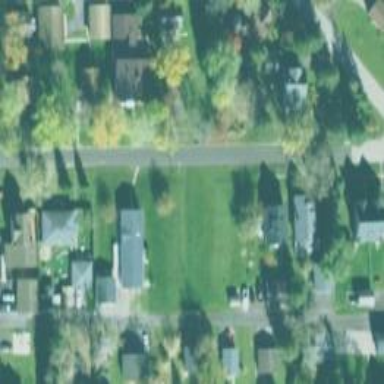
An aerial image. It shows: Neighborhood.